Question: When I run 'mov ds,rax', it will throw error 'Program terminated with signal SIGSEGV, Segmentation fault'
What's wrong with the assembly code?
'''
global main
main:
mov rax,0ffffH
mov ds,rax
mov rbx,6
ret
'''

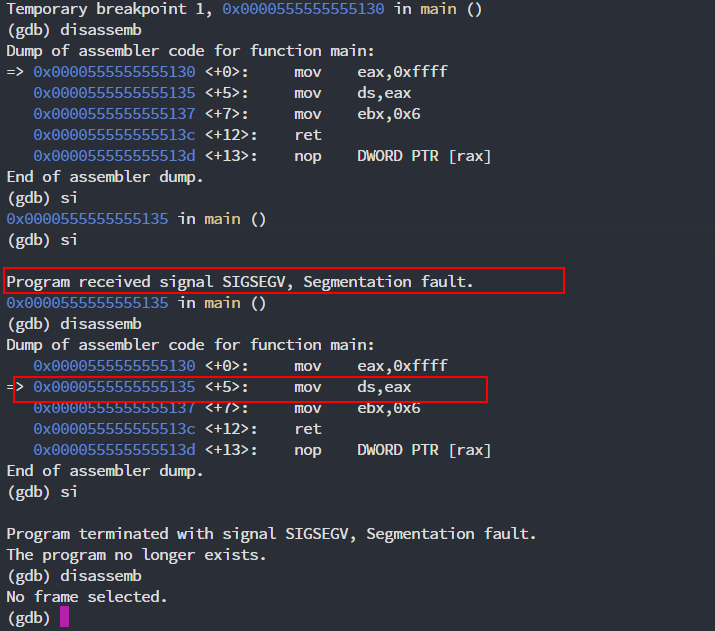
Answer: 'mov' to a segment register loads the internal segment base/limit / permissions stuff from <URL>
According to <URL> "is outside the descriptor table limits".
'#GP'
Since bit 2 is set ('1<<2'), this is indexing into the LDT (Local Descriptor Table), not GDT. There probably isn't an LDT at all for your process if you didn't ask your OS (Linux?) to create one, e.g. with a 'modify_ldt()' system call.
If you cleared that bit ('mov eax, 0xfffb'), it still faults on my Linux desktop. From that we can infer that Linux didn't configure a GDT that large. There's no reason to expect it would; it only needs a handful of segment descriptors for normal operation. e.g. if you use 'info reg', you can see the segment register values are:
'''
cs 0x33 51
ss 0x2b 43
ds 0x0 0
es 0x0 0
fs 0x0 0
gs 0x0 0
'''
('0' works as a "null selector" that has a special meaning of keeping x86-64's minimal remnants of segmentation happy; it's not actually descriptor privilege level 0 (a kernel-only data segment) even though the low 2 bits are '00'. The low bits of 'cs' are the expected '11' (ring 3 = user-space).)
Other possible reasons for exceptions include: ""
---
I'm assuming you don't actually know much about segmentation, and I'm not trying to explain how to actually use segment registers. The point I'm trying to make is that 'ds'
If you want to know in more detail exactly what you can and can't put in 'ds', read Intel's manuals. And the kernel source to see how it configures its GDT and LDT, or make a 'modify_ldt()' system call.